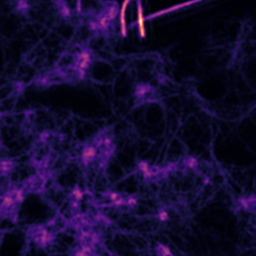
Label: Super-resolution F-actin image